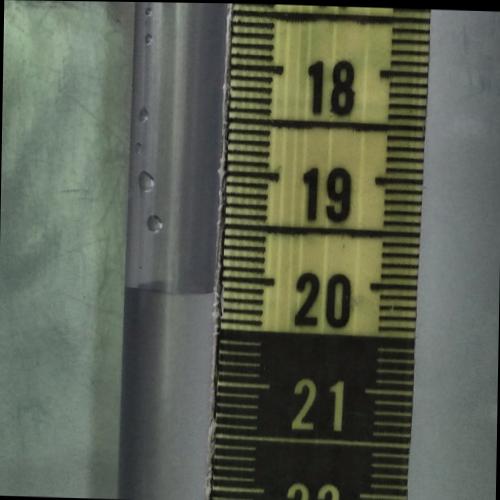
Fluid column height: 20.2 cm